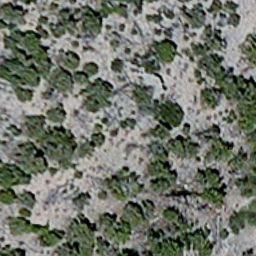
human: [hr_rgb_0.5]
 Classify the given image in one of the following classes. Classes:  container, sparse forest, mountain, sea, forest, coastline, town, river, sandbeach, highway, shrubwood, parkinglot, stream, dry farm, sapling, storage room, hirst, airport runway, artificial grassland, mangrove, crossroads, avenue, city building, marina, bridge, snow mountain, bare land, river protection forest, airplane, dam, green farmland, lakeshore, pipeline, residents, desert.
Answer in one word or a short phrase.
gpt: sparse forest